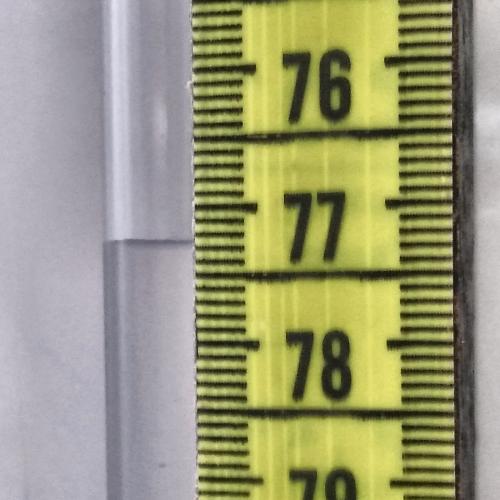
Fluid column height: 77.3 cm